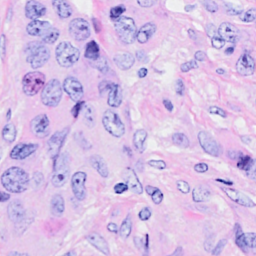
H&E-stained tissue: Breast